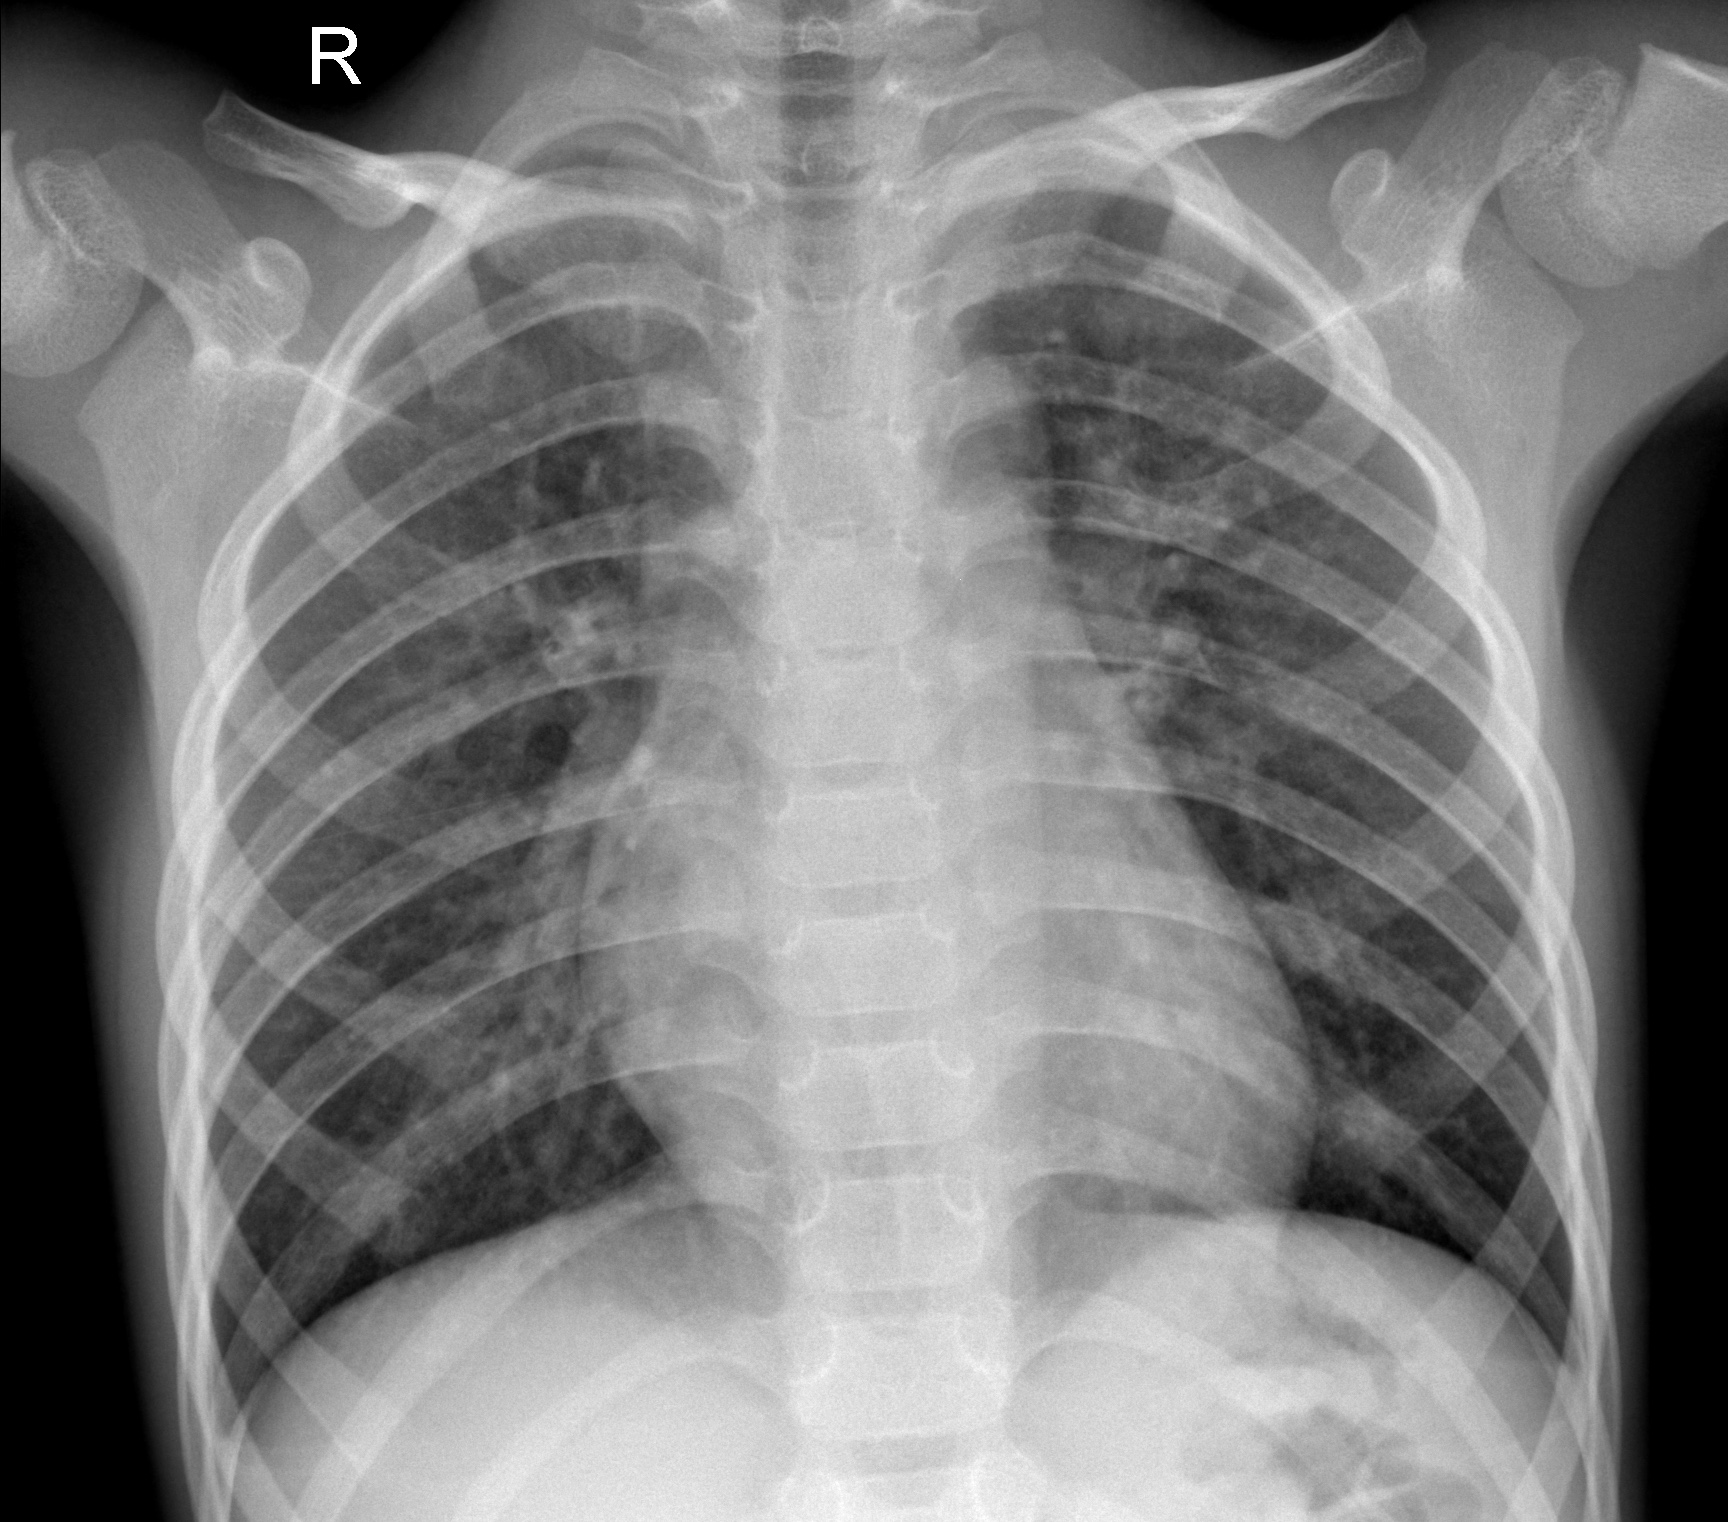
Diagnosis: NORMAL